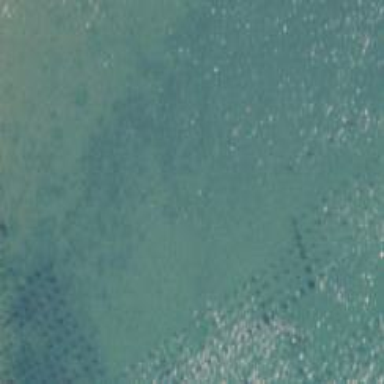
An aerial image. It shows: Reef composed of pilings.